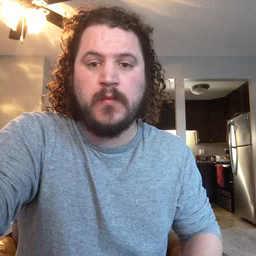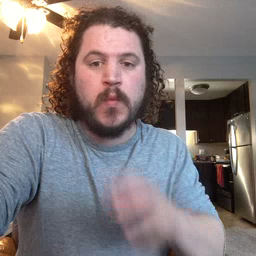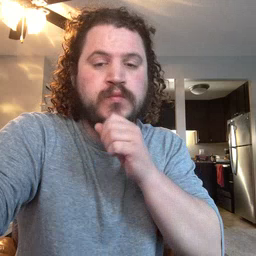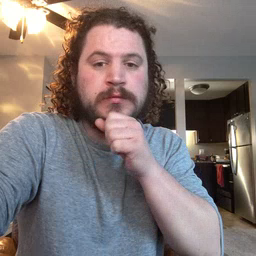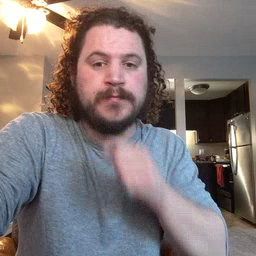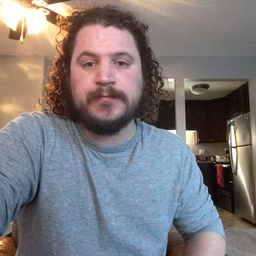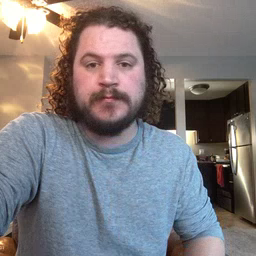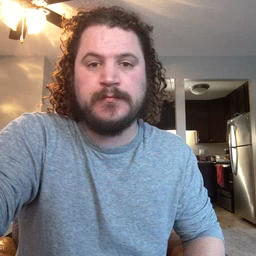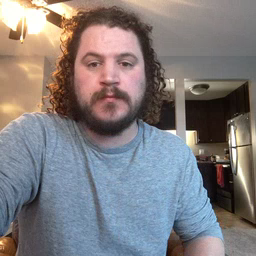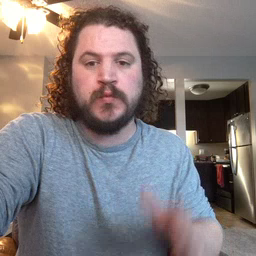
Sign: orange